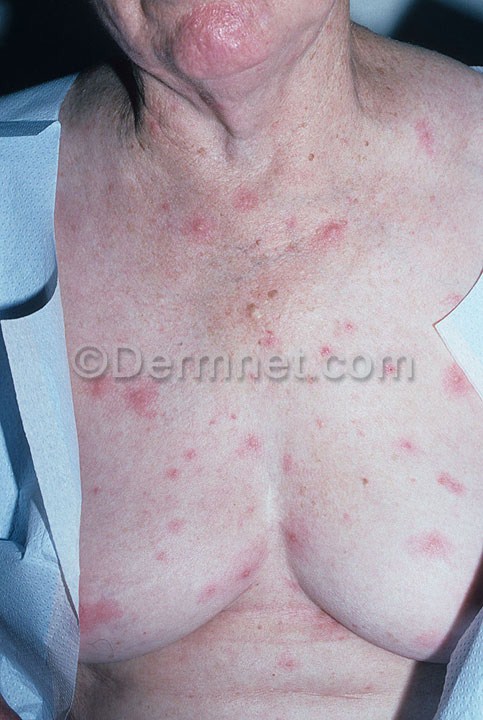
Disease: Warts Molluscum and other Viral Infections